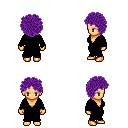
a pixel art fantasy rpg character, female body template, human, tanned skin, black robe, teal pants, purple curly afro hairstyle, four views (front, back, left, right), 2x2 character sprite sheet, small pixel art, hard edges, no anti-aliasing